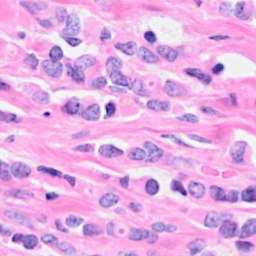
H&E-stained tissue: Breast